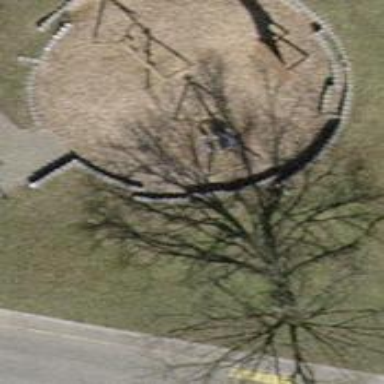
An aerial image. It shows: Playground with basket swing.